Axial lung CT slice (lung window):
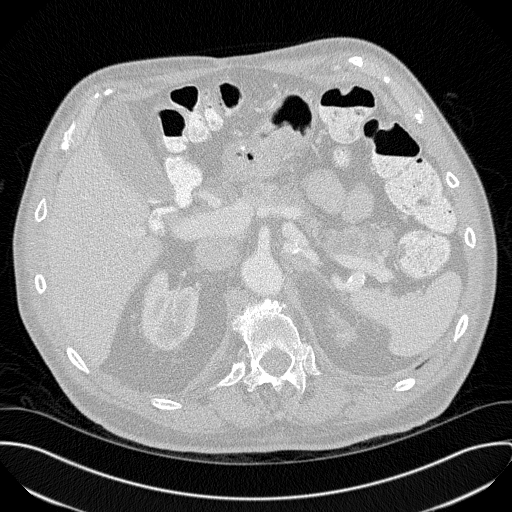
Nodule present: no